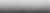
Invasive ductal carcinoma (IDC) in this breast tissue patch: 0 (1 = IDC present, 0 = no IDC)